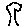
Label: tree